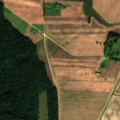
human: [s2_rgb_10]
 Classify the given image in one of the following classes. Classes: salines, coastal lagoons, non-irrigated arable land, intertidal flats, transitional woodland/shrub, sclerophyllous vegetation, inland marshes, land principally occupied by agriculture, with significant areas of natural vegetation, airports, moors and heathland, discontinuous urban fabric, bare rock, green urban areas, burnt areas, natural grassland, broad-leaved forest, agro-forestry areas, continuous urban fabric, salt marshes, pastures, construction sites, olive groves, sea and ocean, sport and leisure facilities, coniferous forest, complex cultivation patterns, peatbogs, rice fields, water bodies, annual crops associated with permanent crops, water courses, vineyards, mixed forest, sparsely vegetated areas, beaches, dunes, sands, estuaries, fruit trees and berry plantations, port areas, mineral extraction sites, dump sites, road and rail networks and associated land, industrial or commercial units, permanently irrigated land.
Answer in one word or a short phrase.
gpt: non-irrigated arable land, mixed forest